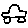
Label: car